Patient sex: F
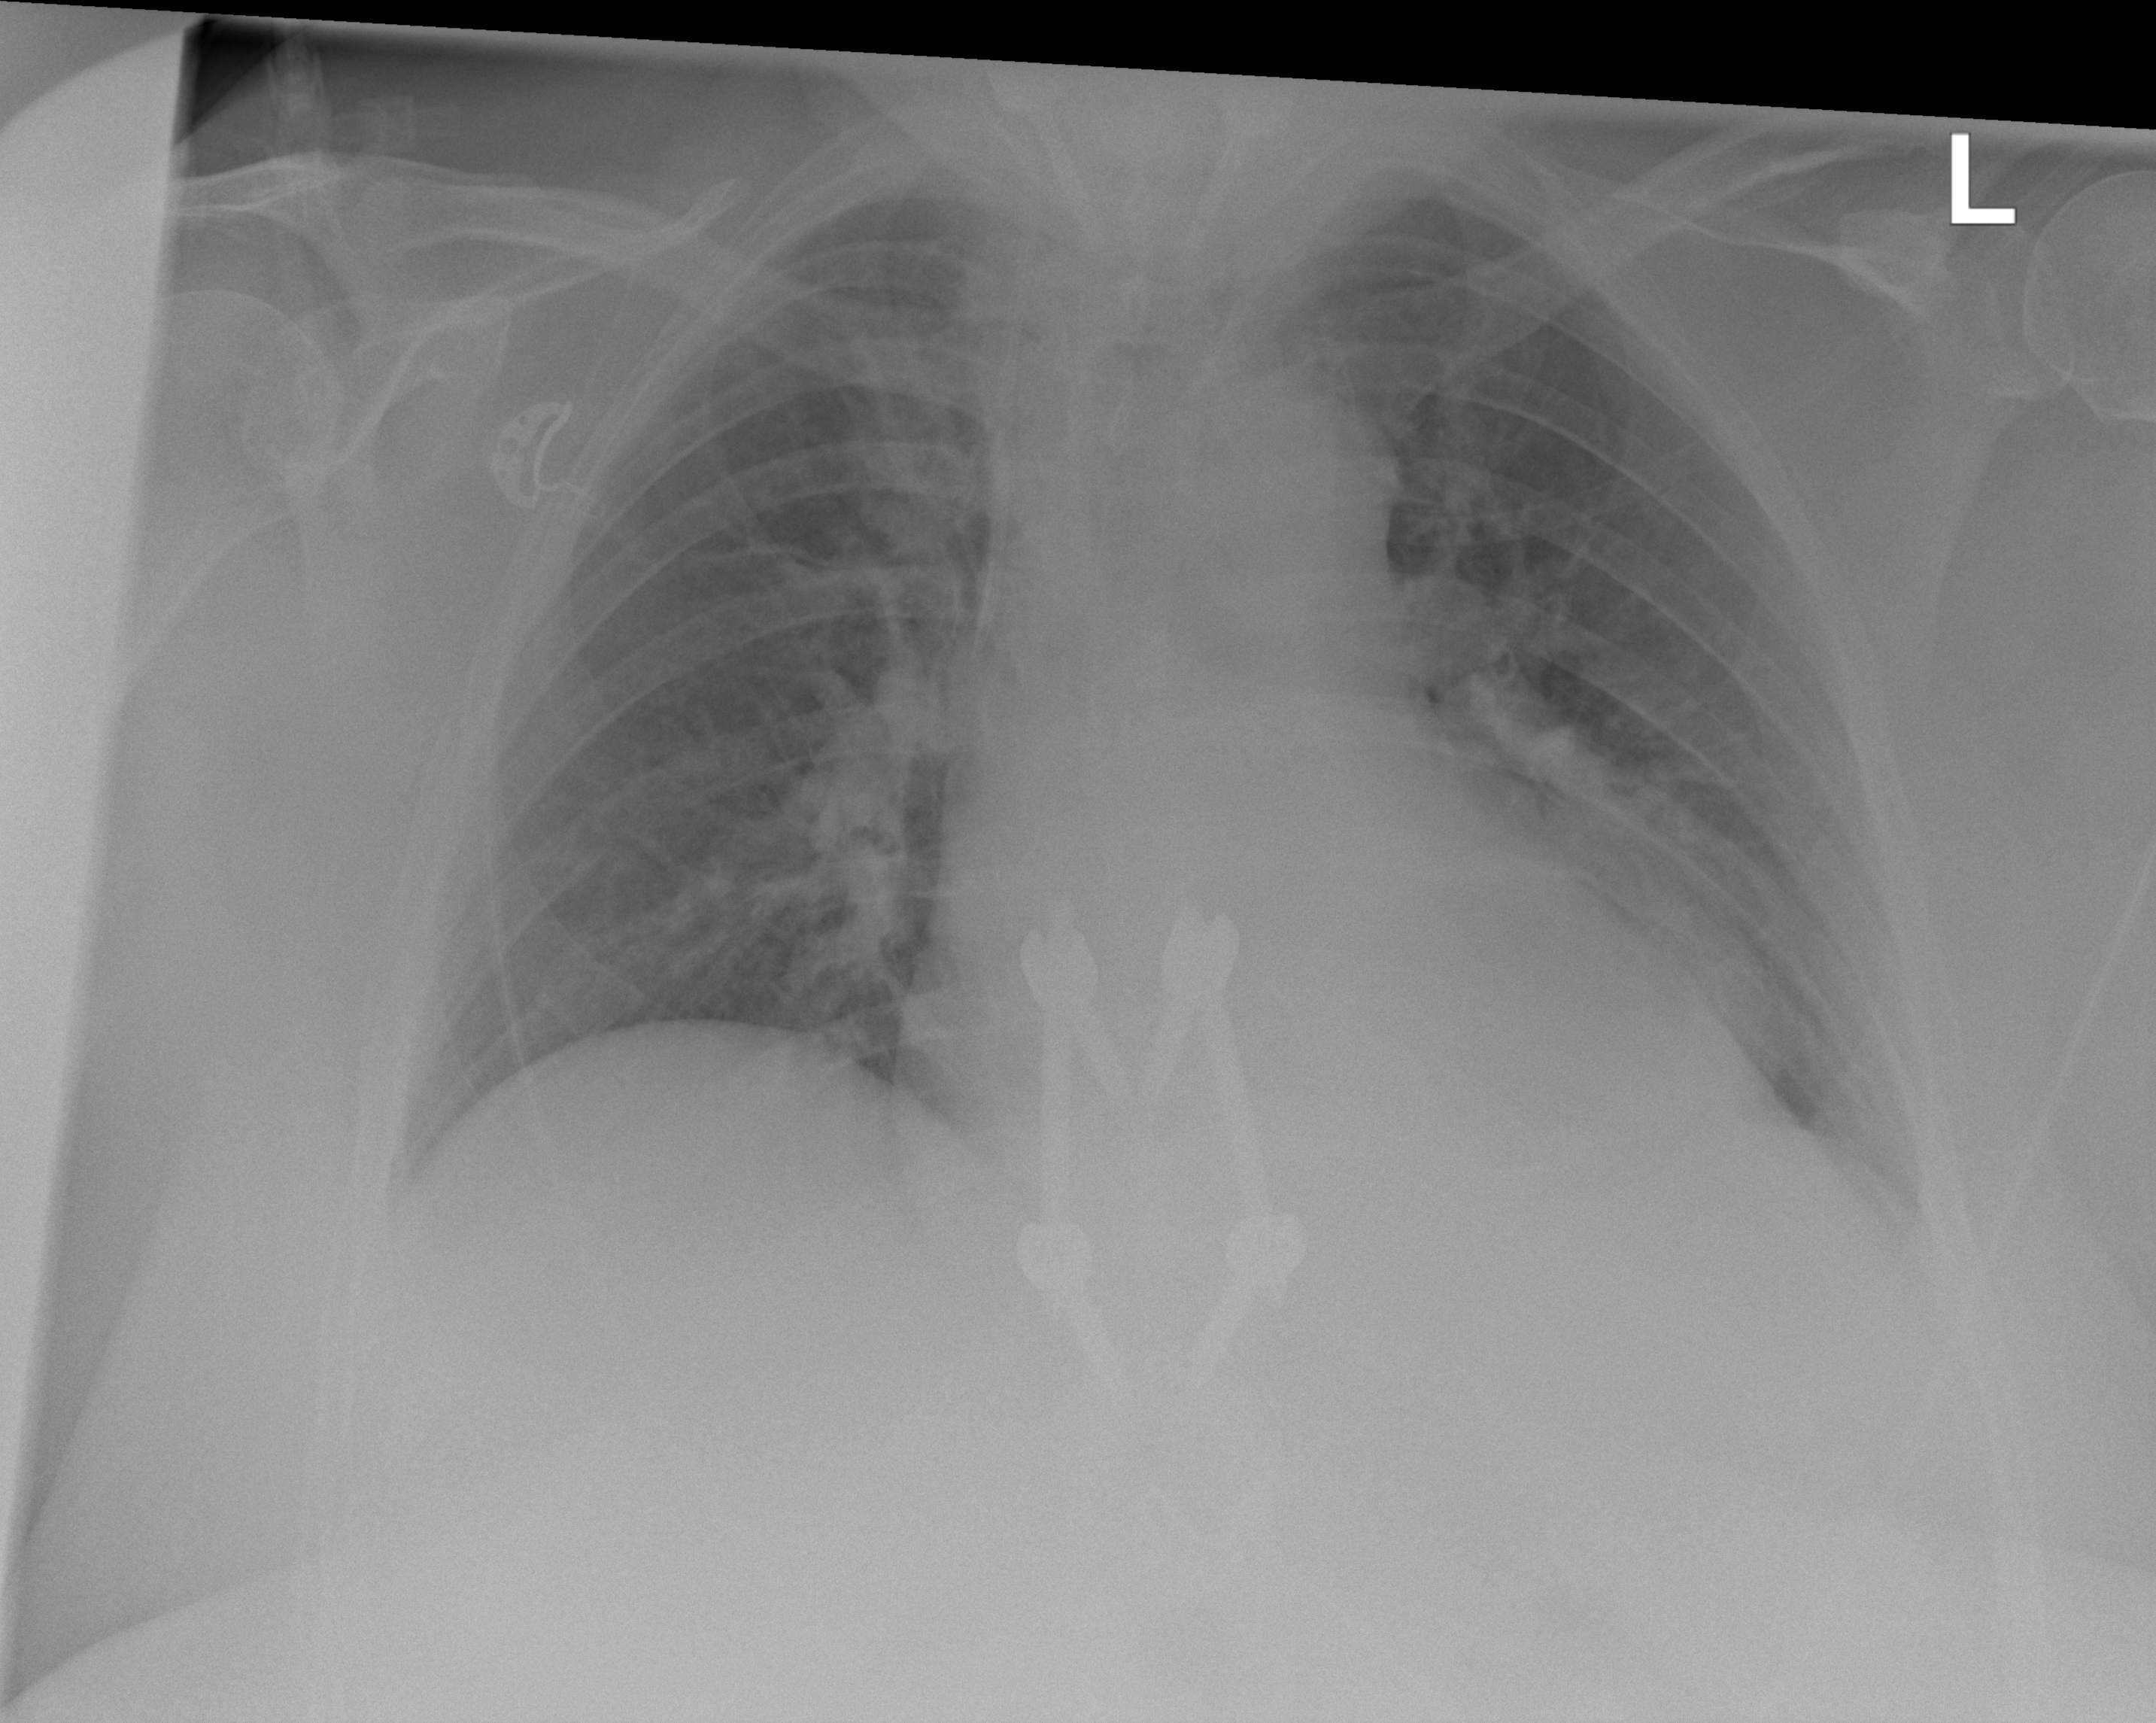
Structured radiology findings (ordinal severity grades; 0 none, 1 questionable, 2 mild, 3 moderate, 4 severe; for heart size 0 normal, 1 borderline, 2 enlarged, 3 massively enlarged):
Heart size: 1
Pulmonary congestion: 0
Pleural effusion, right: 0
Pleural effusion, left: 0
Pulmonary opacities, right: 0
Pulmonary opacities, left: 0
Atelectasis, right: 0
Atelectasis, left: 2